Question: I'm trying to add two binary digits. The output is fine except the last bit. The last bit is not displayed as seen in the picture below the code. Does anybody know what's wrong here?
'''
int main(){
char C[9]={'','','','','','','','',''};
char B[9]={'0','1','0','0','0','0','0','1',''};
char A[9]={'0','1','0','0','0','0','0','0',''};
char sum[9]={'','','','','','','','',''};
char carry='0';
for(int i = 7; i >= 0; i--) {
C[i] = (A[i] ^ B[i]) ^ carry;
carry = A[i] & B[i];
}
cout << A << endl << B << endl << C << endl; //output shown below
//for wrap-around carry
for(int i = 7; carry!=0; i--) {
sum[i] = C[i] ^ carry;
carry = C[i] & carry;
}
return 0;
}
'''

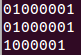
Answer: I would suggest you to look at <URL>. This shows how to sum binary numbers and calculate the carry.
Also, if you are using numbers greater than 0 always, I'd suggest you to use 'unsigned char'.
Now, here's an example of how sum should work following the full Adder work :
'''
for(i = 0; i < 8 ; i++){
C[i] = ((A[i] ^ B[i]) ^ carry);
carry = ((A[i] & B[i]) | (A[i] & carry)) | (B[i] & carry);
}
'''